Interaction volume radius: 5 \u00c5
Interaction volume height: 20 \u00c5
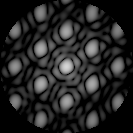
Disorder parameter: 0.1619